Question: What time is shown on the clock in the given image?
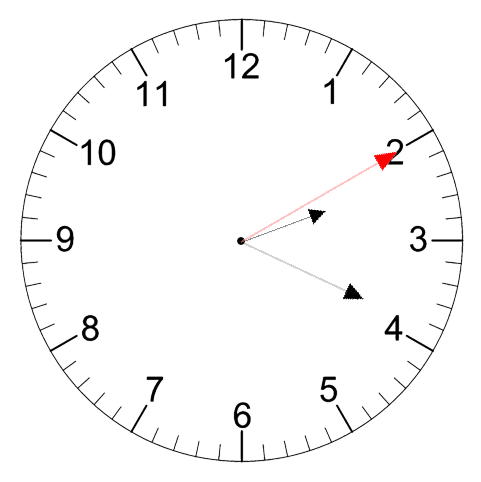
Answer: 02:19:10